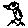
Label: bird